Question: I am creating a Tab Bar Controller xib file that will house the tab bar controller. So I am highlighting my project folder for this and then creating a new file and then selecting the "Empty Template" from the i0S section on the left. But once it is created I am not seeing the User Interface that should populate when you create the NIB file. Can anyone show me what I am doing wrong possibly? When creating other XIB(NIB) files I haven't encountered this but then I again I have never used an "Empty" template for it before either.

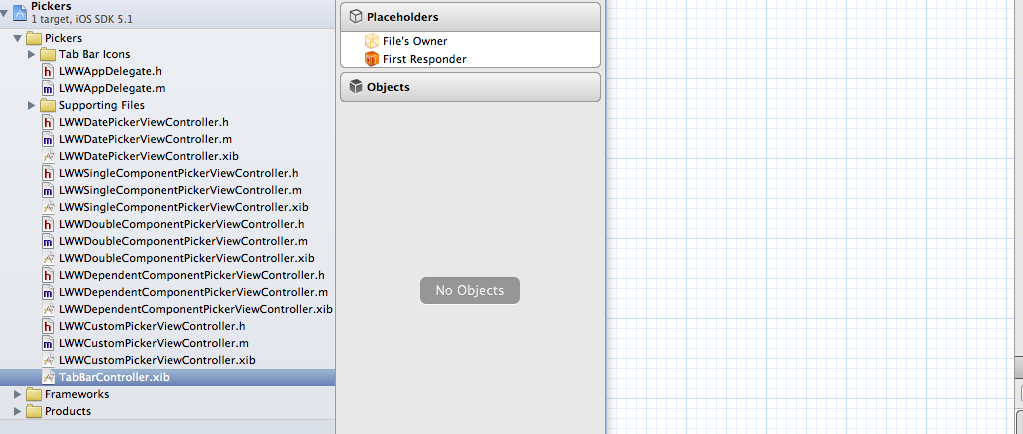
Answer: > Unlike other view controllers (e.g. UITableViewController) you should
not subclass the UITabViewController. Therefore, unlike other view
controllers, you don't subclass and then make your subclass the owner
of the nib, pointing at the view in the nib, with a customised view.
See this full <URL> for more info of what to do it instead.